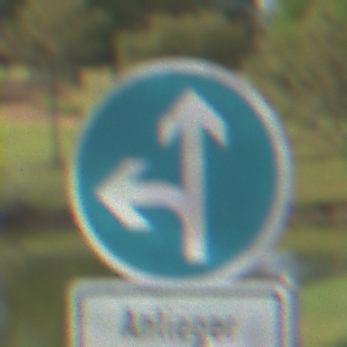
Verkehrszeichen: VorgeschriebeneFahrtrichtungGeradeausOderLinks
Zusatzzeichen unten: PersonengruppenFrei2
Umgebung: Outdoor, Nature
Tageszeit: MorningAfternoon
Wetter: PartlyCloudy
Licht: Natural
Jahreszeit: NotSpecified
Kontrast: HighContrast